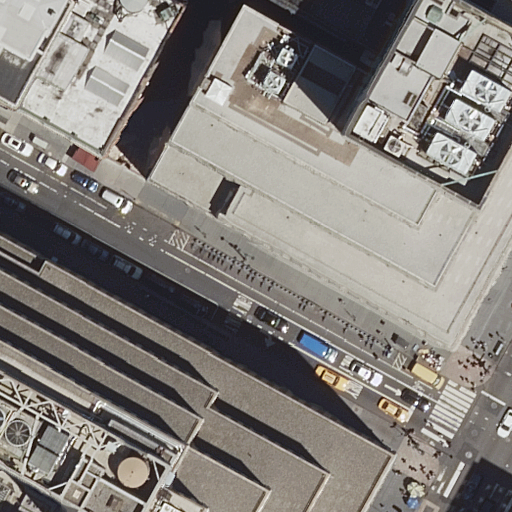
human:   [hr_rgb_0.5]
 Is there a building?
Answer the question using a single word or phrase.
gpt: yes

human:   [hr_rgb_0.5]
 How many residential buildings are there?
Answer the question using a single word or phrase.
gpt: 5

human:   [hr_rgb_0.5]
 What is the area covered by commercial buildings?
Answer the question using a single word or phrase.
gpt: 1157m2

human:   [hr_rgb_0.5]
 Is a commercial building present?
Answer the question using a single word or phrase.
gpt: yes

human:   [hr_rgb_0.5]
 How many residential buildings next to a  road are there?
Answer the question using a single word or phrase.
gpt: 5

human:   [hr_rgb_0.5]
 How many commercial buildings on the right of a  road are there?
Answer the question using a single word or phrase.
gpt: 1

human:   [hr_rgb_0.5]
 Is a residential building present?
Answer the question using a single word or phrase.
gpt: yes

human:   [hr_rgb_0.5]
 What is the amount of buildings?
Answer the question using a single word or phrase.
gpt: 7

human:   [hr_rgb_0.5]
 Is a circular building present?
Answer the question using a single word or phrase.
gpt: no

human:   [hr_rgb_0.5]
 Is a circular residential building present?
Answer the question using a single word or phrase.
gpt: no

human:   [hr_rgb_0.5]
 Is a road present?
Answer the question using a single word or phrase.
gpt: yes

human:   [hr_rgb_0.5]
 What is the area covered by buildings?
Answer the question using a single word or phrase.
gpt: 4105m2

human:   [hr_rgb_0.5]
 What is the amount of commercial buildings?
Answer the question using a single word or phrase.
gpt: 2

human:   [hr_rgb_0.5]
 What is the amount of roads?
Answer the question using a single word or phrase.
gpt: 2

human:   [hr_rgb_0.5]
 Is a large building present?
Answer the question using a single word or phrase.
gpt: yes

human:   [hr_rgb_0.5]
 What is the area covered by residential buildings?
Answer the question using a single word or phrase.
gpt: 2947m2

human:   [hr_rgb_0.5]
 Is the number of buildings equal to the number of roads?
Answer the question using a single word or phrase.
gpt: no

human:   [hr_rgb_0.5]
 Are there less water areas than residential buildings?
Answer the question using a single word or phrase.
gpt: yes

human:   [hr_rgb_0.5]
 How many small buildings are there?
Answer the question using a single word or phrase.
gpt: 1

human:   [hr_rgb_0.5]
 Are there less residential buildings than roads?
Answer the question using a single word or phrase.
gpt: no

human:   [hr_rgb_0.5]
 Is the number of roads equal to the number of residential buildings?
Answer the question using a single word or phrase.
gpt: no

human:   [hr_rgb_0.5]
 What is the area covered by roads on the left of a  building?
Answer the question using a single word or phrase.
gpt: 0m2

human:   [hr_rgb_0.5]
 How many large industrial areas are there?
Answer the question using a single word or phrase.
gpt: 0

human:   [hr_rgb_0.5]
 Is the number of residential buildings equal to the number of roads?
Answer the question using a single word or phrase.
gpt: no

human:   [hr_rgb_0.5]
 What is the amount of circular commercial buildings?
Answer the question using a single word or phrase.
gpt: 0

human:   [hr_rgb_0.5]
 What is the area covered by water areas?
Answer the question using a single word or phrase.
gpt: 0m2

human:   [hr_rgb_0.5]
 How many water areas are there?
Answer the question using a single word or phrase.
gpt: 0

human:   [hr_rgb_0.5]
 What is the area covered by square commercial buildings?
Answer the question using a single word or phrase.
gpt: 0m2

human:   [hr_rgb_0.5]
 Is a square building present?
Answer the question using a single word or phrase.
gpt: no

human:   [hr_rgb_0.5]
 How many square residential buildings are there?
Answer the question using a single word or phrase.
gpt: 0

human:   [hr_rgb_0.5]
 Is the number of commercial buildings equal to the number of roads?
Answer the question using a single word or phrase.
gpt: yes

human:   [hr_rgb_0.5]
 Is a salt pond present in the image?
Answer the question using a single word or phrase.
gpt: no

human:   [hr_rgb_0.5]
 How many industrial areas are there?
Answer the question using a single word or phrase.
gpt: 0

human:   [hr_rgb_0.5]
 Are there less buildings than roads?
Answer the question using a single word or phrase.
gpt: no

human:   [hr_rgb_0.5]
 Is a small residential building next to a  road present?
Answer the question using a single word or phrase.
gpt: yes

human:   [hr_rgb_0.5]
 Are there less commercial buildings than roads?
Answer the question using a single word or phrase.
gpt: no

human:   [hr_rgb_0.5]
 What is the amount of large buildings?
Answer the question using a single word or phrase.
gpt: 4

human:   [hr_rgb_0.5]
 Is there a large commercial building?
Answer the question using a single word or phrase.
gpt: yes

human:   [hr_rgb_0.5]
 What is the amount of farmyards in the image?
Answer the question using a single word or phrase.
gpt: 0

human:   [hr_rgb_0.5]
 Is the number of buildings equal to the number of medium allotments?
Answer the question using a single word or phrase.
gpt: no

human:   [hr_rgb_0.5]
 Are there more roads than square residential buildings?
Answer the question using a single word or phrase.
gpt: yes

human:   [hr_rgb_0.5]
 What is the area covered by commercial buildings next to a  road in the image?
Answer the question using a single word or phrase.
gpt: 1157m2

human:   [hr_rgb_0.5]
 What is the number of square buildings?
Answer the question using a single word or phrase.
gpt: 0

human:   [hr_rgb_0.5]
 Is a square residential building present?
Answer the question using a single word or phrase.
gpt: no

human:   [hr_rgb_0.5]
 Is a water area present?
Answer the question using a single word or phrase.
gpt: no

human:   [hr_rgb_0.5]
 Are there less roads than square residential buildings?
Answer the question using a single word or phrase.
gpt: no

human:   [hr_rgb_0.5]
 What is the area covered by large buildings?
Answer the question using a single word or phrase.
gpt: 3549m2

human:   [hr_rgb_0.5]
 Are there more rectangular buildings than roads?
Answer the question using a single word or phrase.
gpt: yes

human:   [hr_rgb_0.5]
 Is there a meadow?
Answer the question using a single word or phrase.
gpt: no

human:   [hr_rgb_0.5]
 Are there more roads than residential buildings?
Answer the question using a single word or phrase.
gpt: no

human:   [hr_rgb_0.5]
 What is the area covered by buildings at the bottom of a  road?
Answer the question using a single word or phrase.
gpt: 1175m2

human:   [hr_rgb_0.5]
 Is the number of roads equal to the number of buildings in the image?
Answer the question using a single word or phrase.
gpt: no

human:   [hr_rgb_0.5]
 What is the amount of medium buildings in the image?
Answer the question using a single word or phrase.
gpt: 2

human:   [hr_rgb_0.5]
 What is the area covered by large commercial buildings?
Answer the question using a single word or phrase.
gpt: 914m2

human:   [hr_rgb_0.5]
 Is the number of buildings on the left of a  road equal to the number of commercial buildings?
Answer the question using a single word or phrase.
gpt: no

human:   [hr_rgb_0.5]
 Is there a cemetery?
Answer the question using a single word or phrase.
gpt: no

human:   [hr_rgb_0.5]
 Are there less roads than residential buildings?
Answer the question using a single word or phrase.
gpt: yes

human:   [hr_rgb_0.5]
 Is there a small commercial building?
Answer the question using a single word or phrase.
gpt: no

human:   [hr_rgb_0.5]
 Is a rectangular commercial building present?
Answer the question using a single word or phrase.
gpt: yes

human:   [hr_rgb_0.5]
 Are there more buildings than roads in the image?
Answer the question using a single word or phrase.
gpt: yes

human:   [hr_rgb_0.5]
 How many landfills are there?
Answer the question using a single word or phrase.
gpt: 0

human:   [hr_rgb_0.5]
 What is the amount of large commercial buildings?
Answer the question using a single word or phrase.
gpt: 1

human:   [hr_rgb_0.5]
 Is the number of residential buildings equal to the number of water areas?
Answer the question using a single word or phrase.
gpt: no

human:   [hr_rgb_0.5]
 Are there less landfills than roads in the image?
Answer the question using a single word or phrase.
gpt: yes